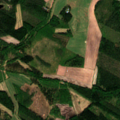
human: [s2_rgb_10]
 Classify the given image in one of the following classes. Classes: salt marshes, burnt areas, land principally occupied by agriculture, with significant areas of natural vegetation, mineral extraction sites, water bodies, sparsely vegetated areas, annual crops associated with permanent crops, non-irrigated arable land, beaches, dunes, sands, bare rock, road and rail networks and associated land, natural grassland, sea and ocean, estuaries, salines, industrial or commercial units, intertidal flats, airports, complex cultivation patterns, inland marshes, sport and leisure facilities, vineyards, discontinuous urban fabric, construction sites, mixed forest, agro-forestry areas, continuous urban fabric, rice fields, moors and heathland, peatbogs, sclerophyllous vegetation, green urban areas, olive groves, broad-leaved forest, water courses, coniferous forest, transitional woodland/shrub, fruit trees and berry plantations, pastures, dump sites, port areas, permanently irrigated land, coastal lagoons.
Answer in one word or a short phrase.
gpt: non-irrigated arable land, land principally occupied by agriculture, with significant areas of natural vegetation, coniferous forest, mixed forest